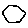
Label: hexagon